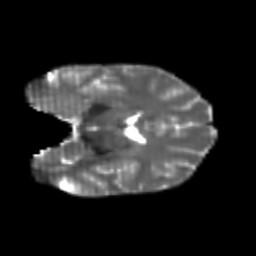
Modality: T2w
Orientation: coronal
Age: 22
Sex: female
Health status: healthy
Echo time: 0.074 s